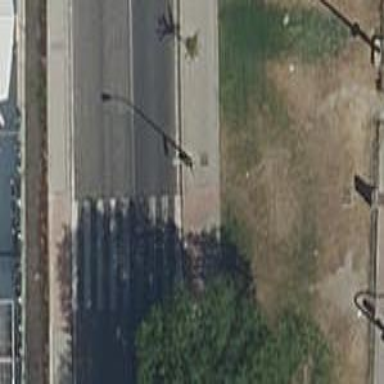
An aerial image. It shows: Public transport stop position.